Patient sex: M
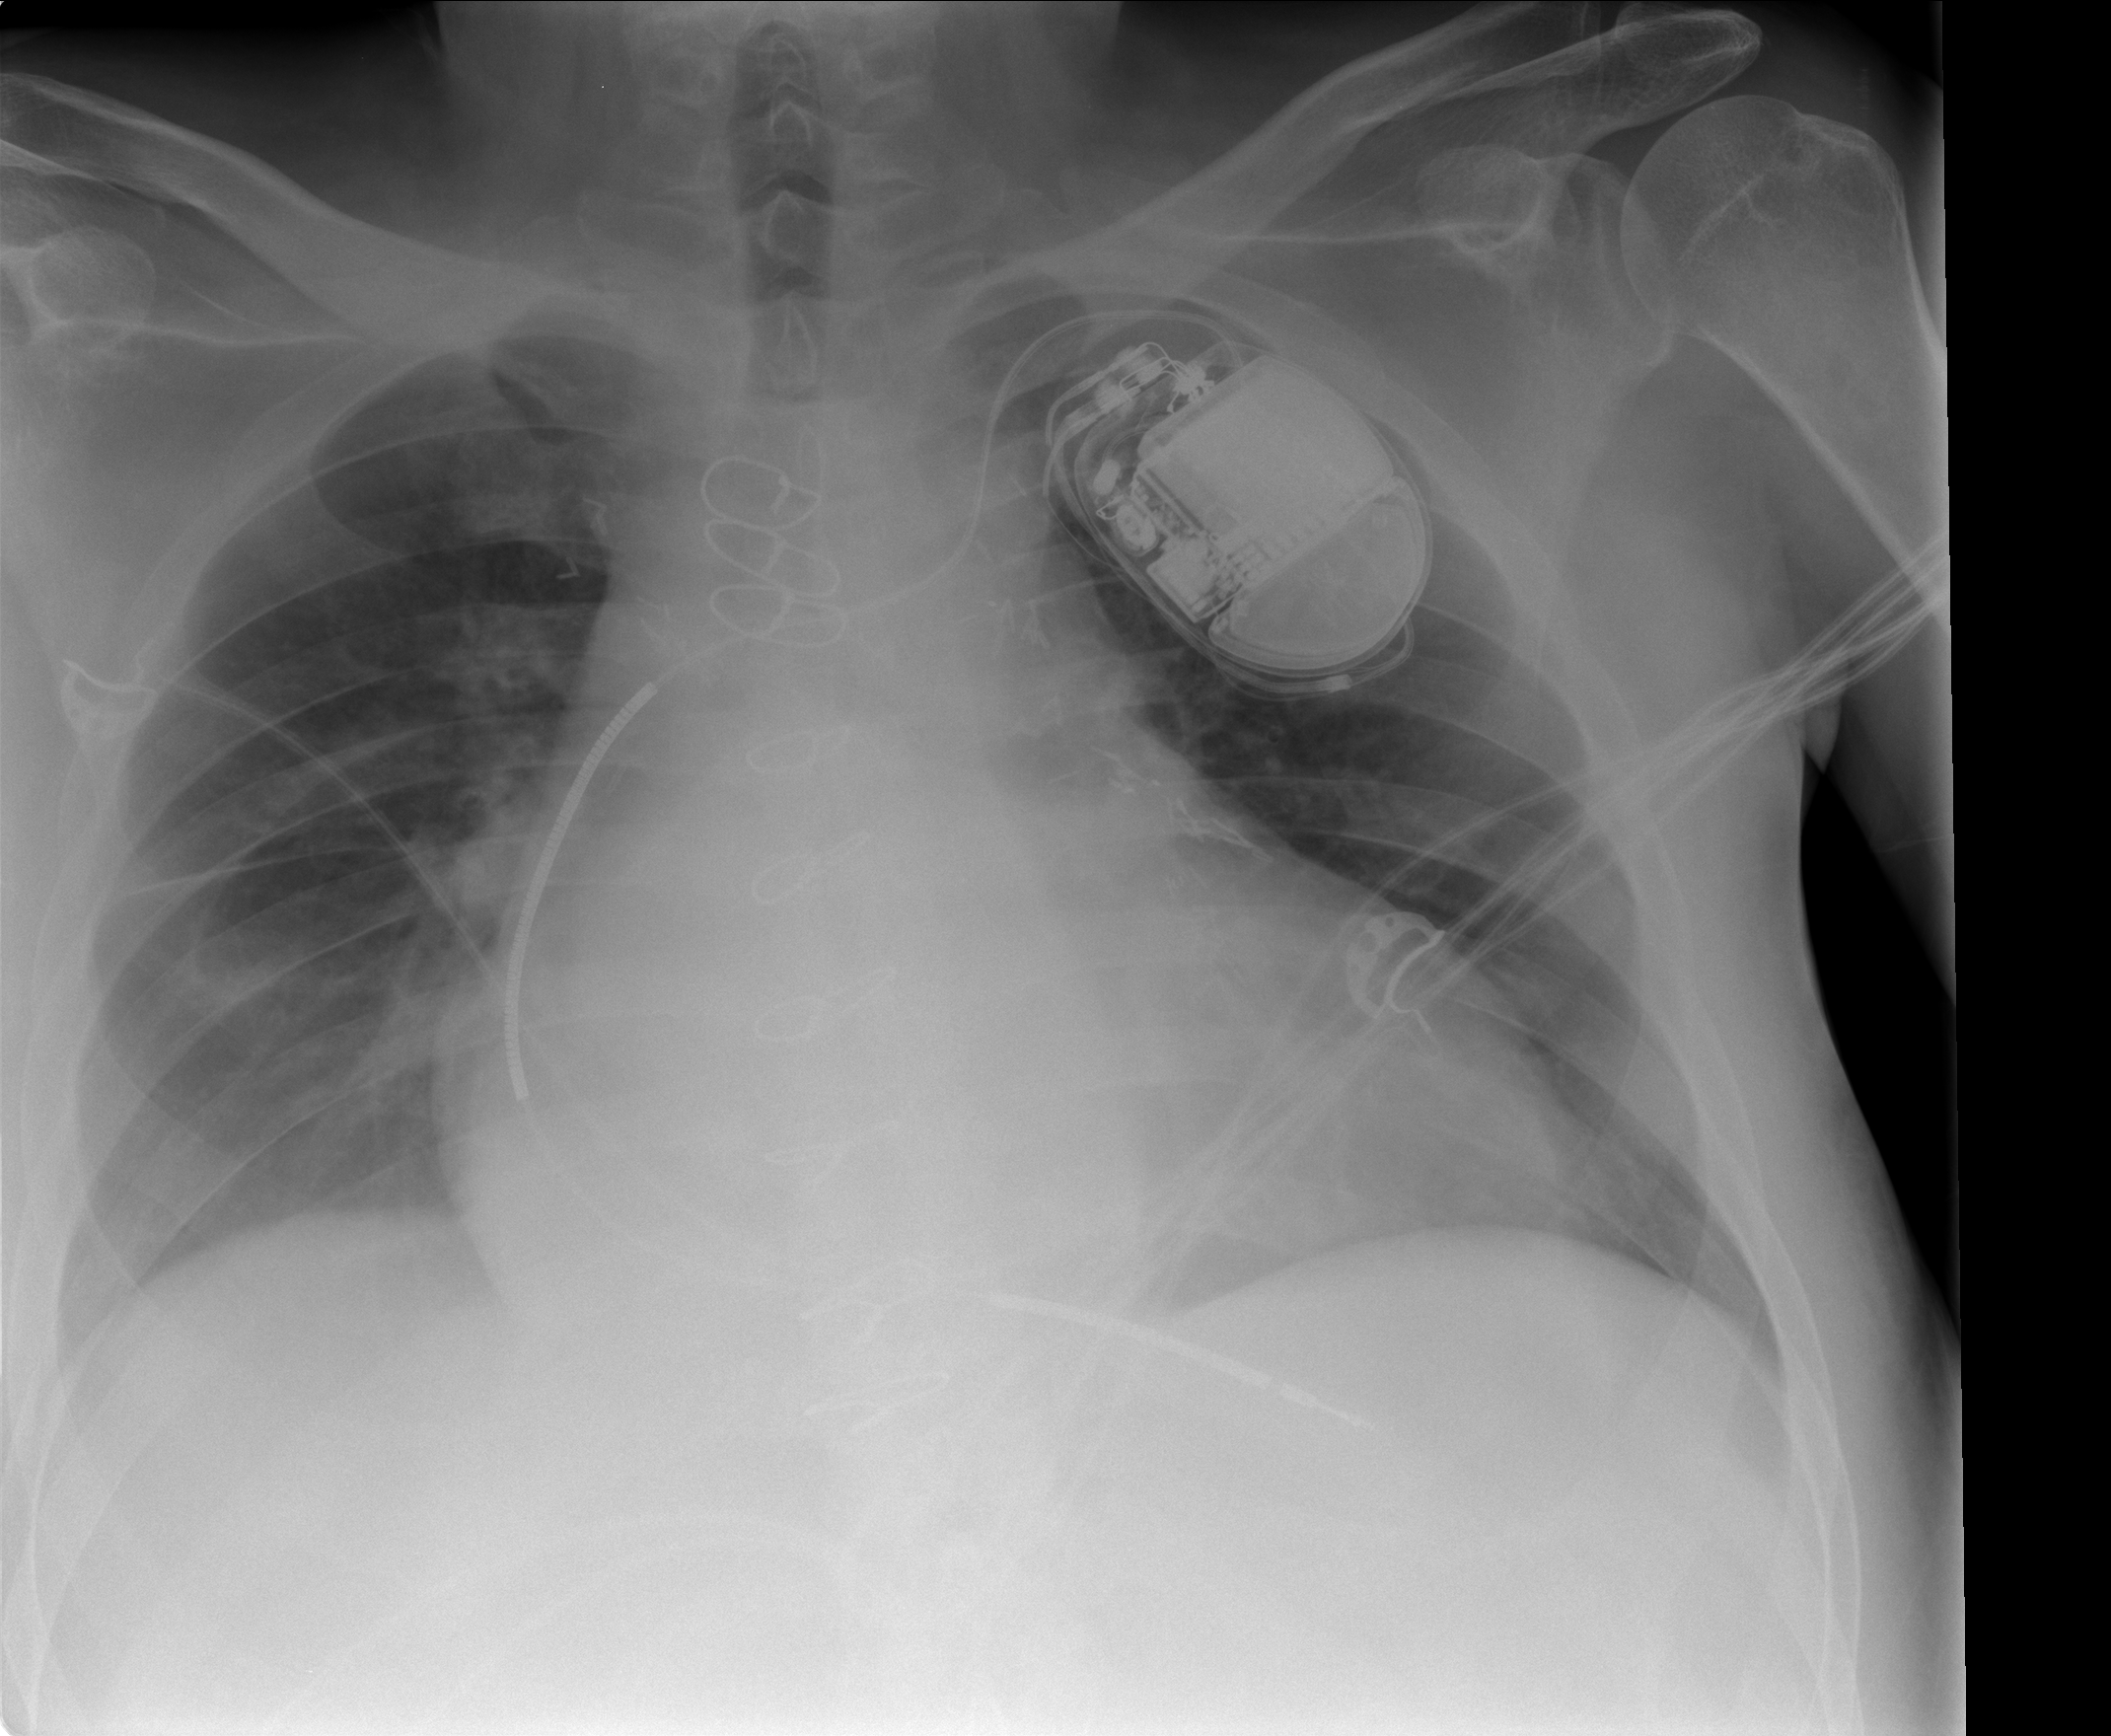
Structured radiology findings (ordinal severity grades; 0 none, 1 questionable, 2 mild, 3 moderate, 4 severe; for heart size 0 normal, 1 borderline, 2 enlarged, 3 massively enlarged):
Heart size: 3
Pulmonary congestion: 0
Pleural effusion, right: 2
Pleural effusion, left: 0
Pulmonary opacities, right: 0
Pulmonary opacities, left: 0
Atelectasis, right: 2
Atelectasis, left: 0